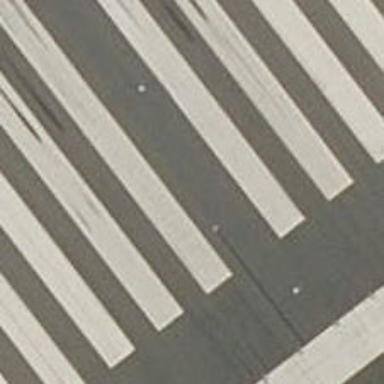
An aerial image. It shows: Asphalt runway with displaced threshold at airport.